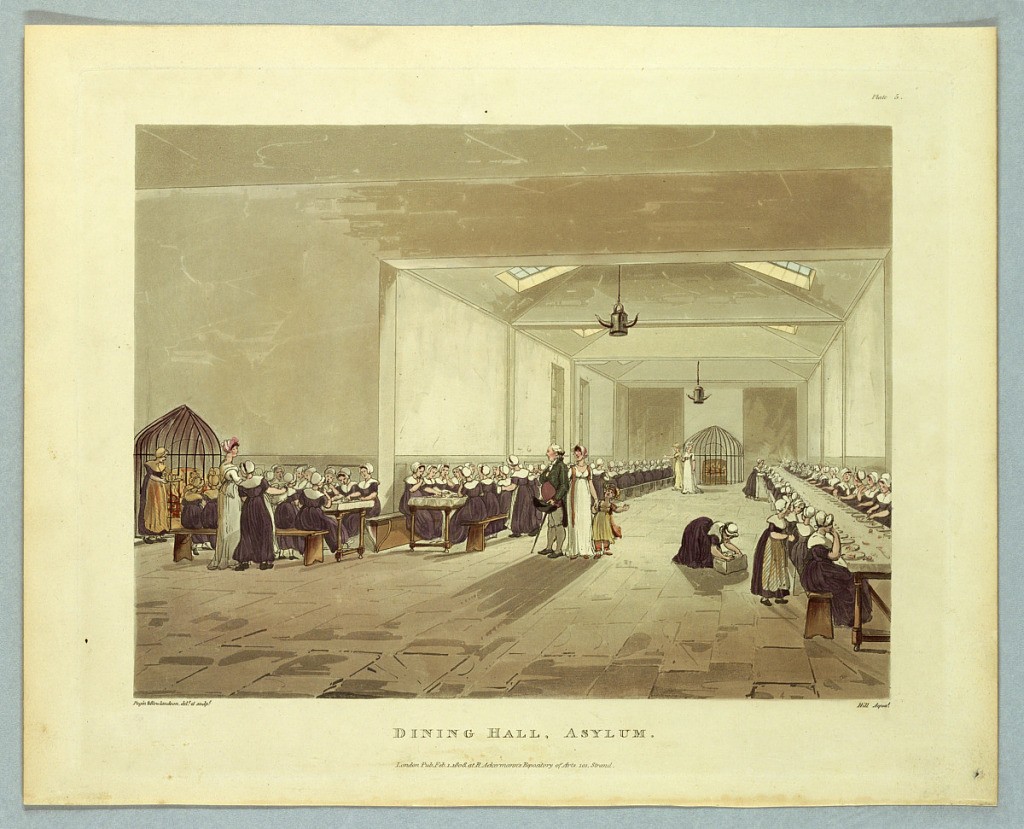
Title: Dining Hall, Asylum, from "Ackermann's Repository"
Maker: Thomas Rowlandson, British, 1756–1827
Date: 1808
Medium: Aquatint, brush and watercolors on paper
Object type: Print
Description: Long, bare hall with stone floors and long tables. Women, dressed alike, sit eating in rows. Iron bars around the fireplaces. Title, artists', and publisher's names below.